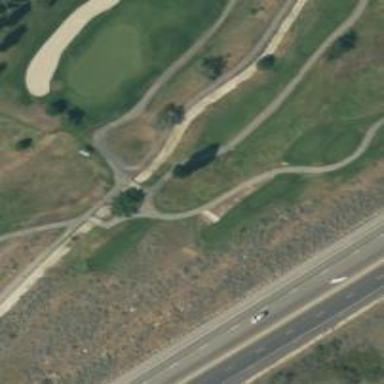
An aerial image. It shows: Golf cartpath that is also road path.